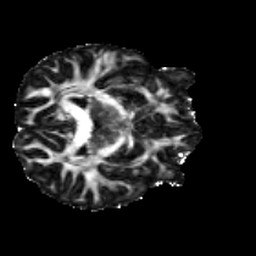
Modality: FA
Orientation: axial
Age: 27
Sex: female
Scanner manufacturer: siemens
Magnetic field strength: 3 T
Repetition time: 3.5 s
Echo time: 0.086 s